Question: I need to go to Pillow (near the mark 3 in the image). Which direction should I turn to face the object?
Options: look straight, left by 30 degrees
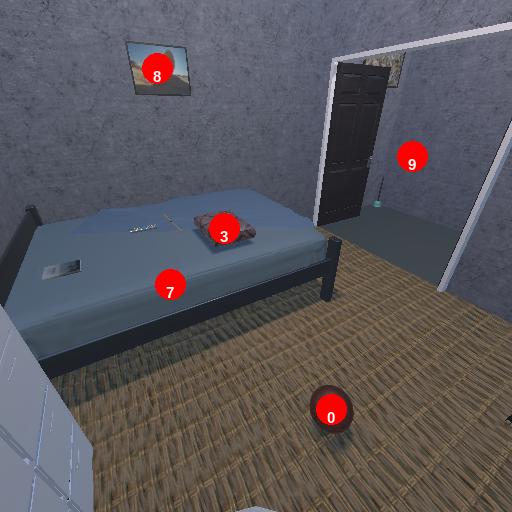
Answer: look straight